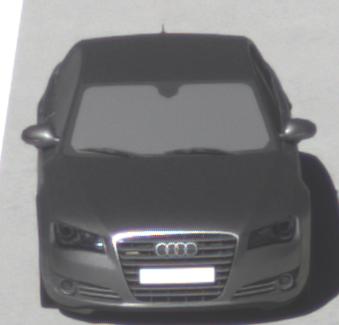
Make: Audi
Model: A8 D4
Model produced from: 2009
Model produced until: 2017
Doors: 4
Color: gray
Road condition: dry road
Daytime: morning or afternoon
Contrast: high contrast